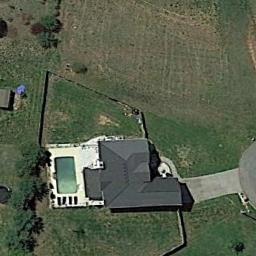
Label: residential